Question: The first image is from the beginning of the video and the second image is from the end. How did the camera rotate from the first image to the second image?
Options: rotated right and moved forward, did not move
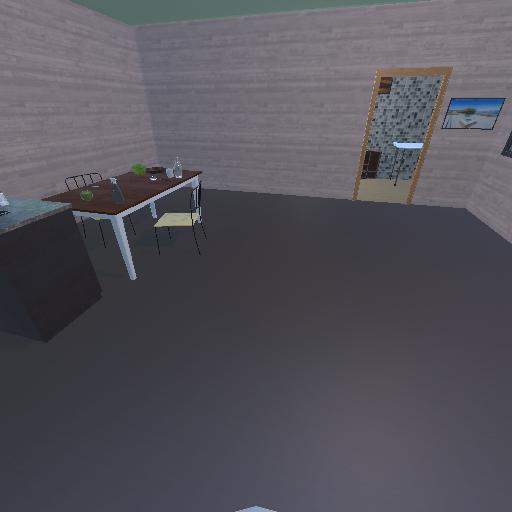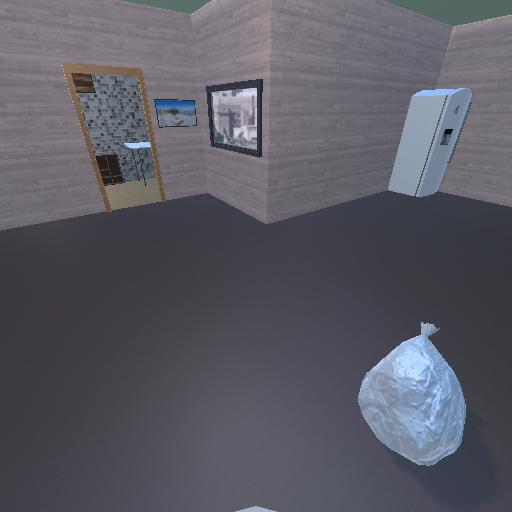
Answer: rotated right and moved forward